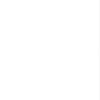
Label: not_dusty